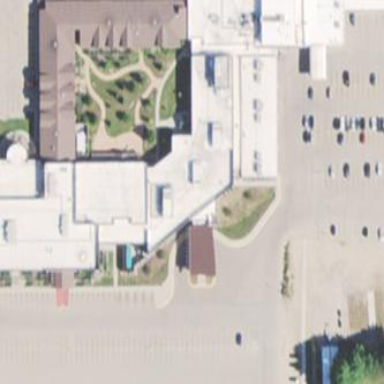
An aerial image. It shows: Conference centre building.